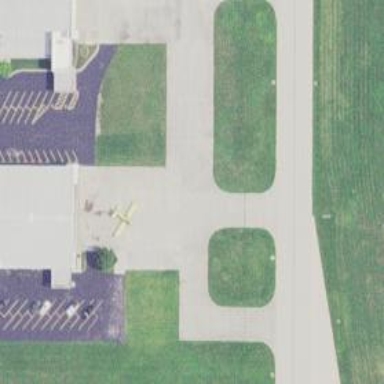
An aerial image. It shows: Image of taxiway at airport.